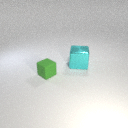
large cyan metal cube behind small green rubber cube